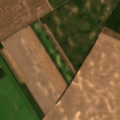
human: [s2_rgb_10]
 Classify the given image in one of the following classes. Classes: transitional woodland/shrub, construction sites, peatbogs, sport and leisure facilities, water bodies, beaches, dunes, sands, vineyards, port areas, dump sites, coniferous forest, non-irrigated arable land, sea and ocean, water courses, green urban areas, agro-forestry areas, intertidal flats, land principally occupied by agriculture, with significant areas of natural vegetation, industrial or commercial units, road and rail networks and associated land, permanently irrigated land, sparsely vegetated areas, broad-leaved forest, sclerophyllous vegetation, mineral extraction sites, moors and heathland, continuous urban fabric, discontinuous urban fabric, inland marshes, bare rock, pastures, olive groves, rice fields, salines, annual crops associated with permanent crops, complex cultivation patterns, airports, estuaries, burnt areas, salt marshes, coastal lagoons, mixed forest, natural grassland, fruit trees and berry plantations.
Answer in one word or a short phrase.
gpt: non-irrigated arable land